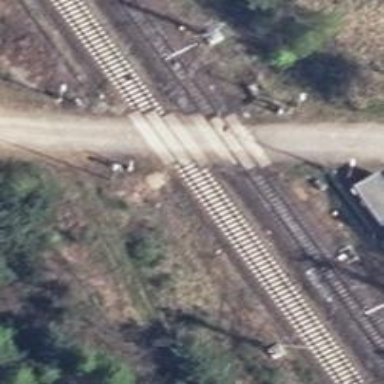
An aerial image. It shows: Level crossing along the railway.